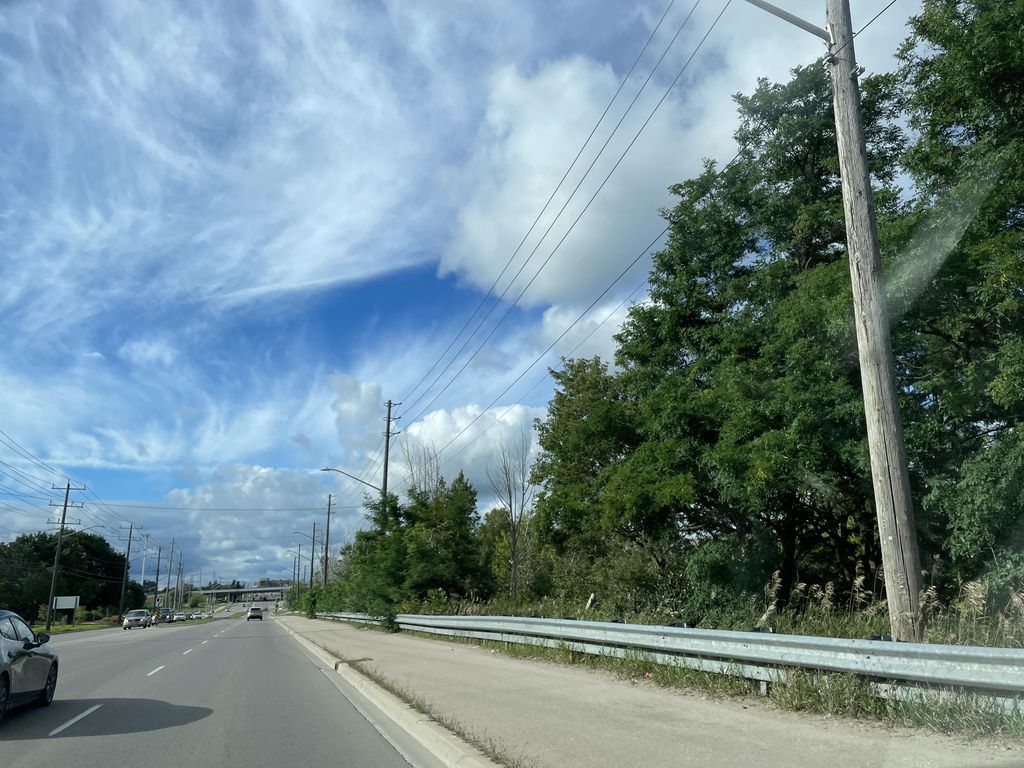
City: kitchener-waterloo